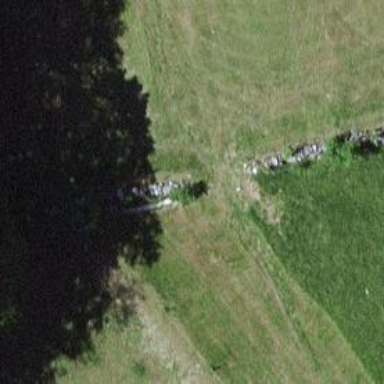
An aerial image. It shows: Dry stone wall barrier.